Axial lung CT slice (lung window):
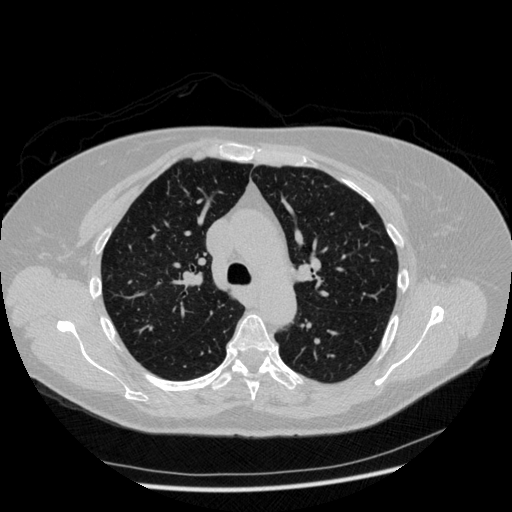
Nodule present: no